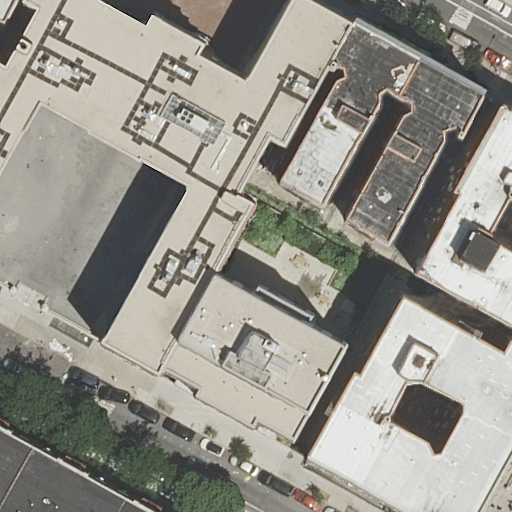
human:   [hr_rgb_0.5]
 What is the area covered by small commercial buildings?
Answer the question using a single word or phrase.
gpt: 0m2

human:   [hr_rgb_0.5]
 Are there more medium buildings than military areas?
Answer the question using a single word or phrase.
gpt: yes

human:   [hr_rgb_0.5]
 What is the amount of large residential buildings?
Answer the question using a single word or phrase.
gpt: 2

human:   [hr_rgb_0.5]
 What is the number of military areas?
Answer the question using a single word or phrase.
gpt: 0

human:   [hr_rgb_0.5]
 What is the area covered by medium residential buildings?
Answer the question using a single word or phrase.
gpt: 1929m2

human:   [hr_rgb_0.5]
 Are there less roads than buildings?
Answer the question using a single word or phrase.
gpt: yes

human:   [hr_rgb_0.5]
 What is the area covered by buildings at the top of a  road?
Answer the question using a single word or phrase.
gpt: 1760m2

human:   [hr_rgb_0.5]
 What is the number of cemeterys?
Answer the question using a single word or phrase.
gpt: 0

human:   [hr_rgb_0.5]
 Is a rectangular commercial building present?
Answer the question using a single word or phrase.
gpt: no

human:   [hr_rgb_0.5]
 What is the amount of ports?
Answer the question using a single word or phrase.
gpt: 0

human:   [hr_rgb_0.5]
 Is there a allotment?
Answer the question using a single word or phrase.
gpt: no

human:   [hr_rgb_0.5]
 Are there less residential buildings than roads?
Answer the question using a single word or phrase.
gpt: no

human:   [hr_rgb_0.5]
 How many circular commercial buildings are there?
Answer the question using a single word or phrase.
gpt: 0

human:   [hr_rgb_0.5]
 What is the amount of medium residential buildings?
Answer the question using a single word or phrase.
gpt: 6

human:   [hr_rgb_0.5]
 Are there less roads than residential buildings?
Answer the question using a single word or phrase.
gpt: yes

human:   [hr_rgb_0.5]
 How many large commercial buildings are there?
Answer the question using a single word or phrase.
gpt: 0

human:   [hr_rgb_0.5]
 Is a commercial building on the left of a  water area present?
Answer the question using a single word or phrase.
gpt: no

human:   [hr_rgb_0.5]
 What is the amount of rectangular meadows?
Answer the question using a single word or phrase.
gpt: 0

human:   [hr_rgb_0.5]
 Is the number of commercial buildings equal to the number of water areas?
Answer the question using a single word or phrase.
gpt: yes

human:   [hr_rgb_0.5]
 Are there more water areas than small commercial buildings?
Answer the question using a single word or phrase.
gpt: no

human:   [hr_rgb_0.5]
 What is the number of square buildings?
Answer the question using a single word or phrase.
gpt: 0

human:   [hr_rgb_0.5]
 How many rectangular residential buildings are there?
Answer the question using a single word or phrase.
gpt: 3

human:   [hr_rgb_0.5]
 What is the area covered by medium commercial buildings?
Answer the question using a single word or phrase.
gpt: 0m2

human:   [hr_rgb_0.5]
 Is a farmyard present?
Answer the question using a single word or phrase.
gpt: no

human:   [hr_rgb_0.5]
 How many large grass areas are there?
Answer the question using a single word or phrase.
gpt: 0

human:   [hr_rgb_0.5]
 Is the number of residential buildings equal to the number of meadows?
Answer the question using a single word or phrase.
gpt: no

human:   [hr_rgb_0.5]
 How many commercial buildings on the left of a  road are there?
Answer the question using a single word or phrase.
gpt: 0

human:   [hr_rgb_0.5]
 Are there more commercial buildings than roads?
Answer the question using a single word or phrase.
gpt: no

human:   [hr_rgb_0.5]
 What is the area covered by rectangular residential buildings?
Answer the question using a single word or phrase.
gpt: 250m2

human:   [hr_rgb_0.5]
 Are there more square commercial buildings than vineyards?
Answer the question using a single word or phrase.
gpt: no

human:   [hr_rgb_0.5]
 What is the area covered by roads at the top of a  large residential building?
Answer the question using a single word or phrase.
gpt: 0m2

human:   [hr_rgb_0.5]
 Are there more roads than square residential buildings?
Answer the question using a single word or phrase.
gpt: yes

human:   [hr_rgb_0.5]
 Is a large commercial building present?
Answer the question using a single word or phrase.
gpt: no

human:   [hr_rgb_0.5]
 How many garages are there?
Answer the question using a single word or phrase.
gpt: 0

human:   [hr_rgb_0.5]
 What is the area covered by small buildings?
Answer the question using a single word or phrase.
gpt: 81m2

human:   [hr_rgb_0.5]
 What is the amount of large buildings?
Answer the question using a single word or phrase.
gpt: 2